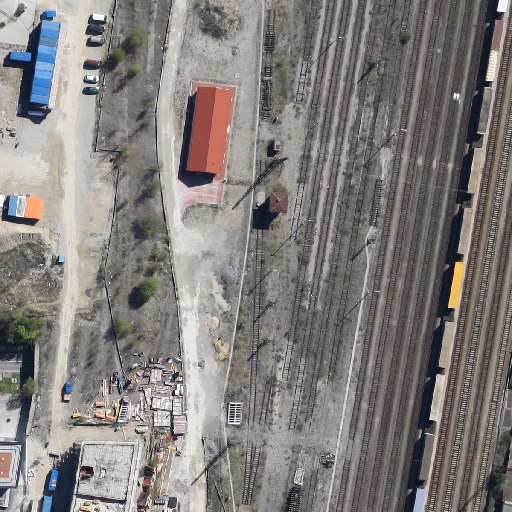
Referring expression: van in the parking area